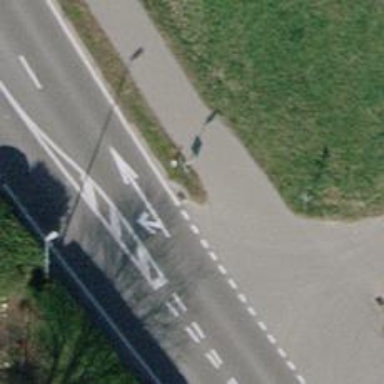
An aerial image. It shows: Bus stop with platform for public transport.